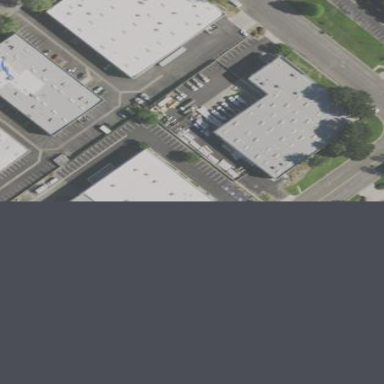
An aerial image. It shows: Warehouse.